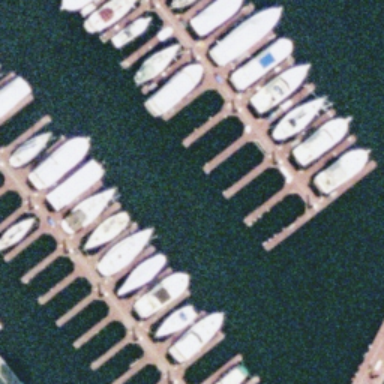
Lots of boats docked at the harbor and the water is deep blue .